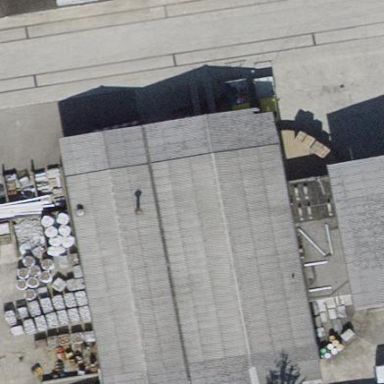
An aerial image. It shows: Warehouse.